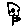
Label: flower